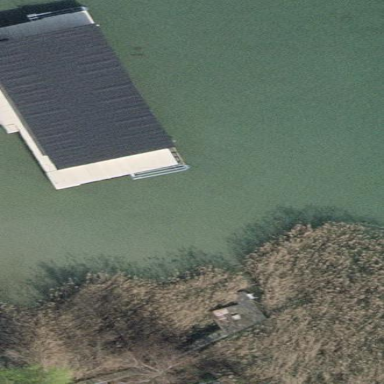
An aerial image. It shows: Man-made pier.